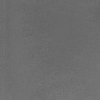
Atmospheric dust classification: dusty